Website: bh-photo
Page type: address-validator
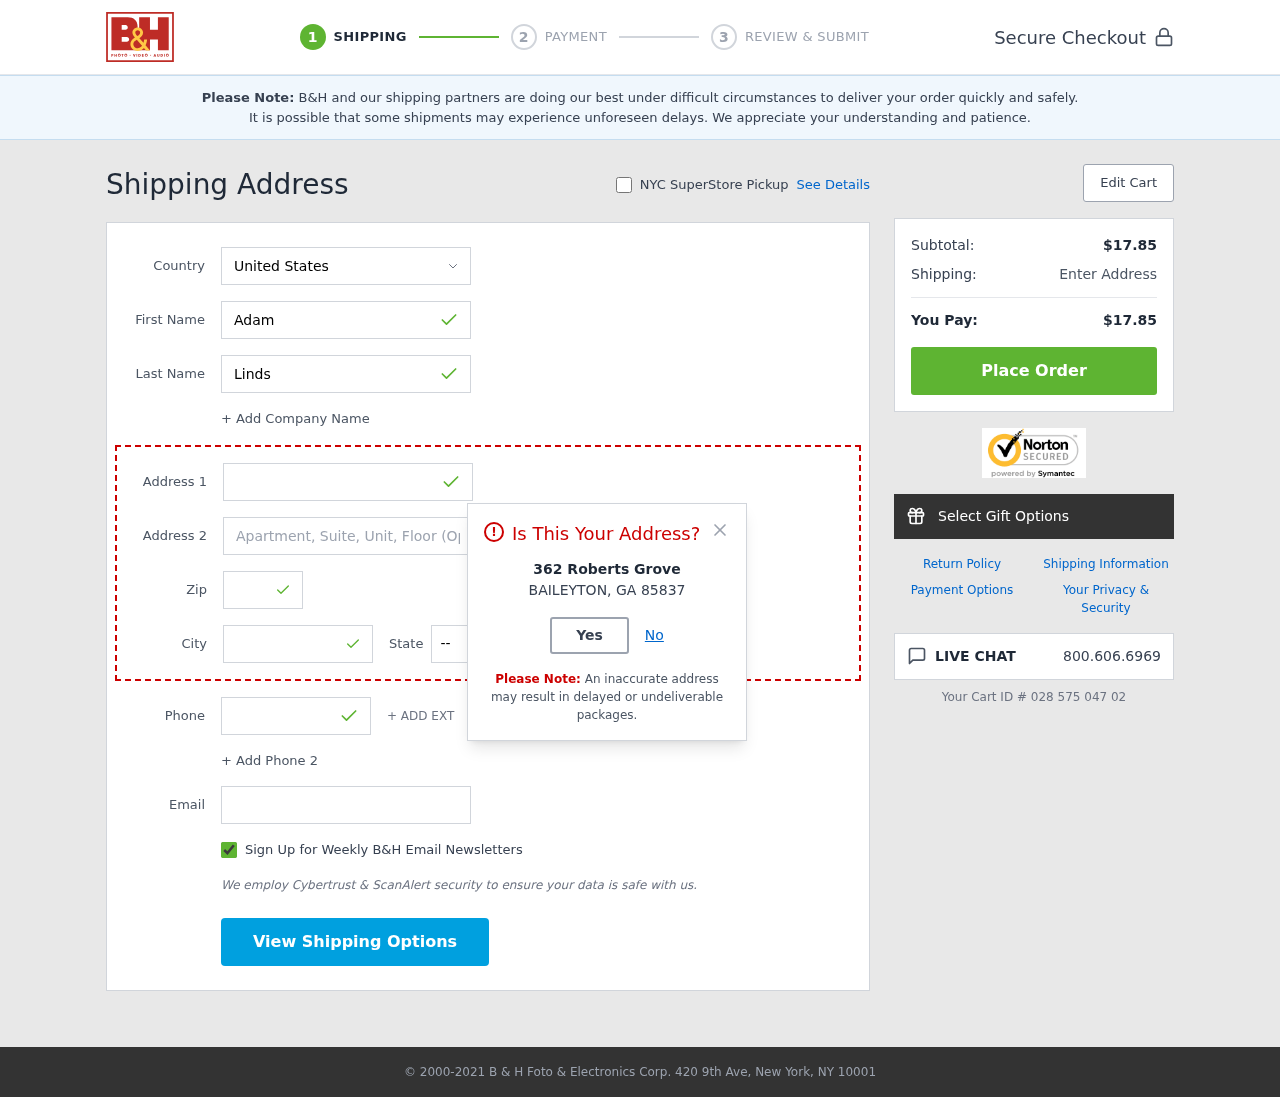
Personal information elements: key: PII_CITY
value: Baileyton
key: PII_COUNTRY
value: United States
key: PII_EMAIL
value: adam_lindsey@gmail.com
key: PII_FIRSTNAME
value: Adam
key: PII_LASTNAME
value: Lindsey
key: PII_PHONE
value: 5172084790
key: PII_POSTCODE
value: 85837
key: PII_STATE_ABBR
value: GA
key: PII_STREET
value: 362 Roberts Grove
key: PII_CITY_MODAL
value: BAILEYTON
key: PII_POSTCODE_FULL
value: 85837
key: PII_POSTCODE_NUMERIC
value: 85837
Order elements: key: ORDER_SUBTOTAL
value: $17.85
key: ORDER_TOTAL
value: $17.85
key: ORDER_ID
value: Your Cart ID # 028 575 047 02